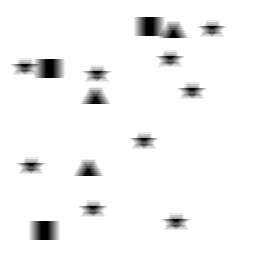
Squares: 3
Triangles: 3
Stars: 9
Total shapes: 15